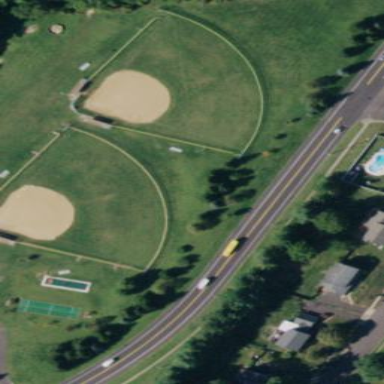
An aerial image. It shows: Softball pitch for leisure sports.